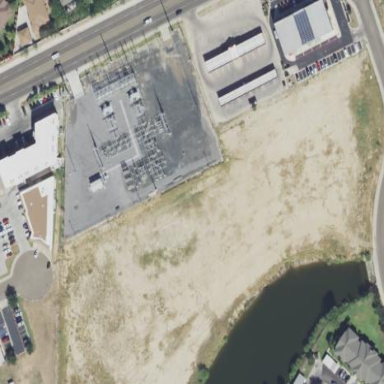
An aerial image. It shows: Distribution substation surrounded by fence.